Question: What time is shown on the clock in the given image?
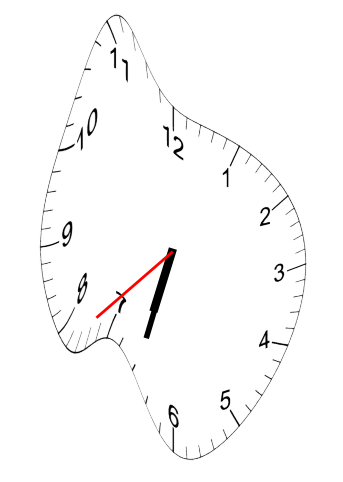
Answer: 06:32:38